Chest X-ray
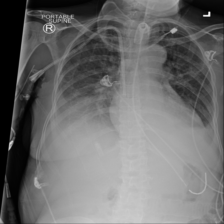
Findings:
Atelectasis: negative
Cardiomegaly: negative
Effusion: negative
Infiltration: negative
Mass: negative
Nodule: negative
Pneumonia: negative
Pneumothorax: negative
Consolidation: negative
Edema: negative
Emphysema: negative
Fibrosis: negative
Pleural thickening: negative
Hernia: negative